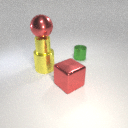
large yellow metal cylinder below large red metal sphere